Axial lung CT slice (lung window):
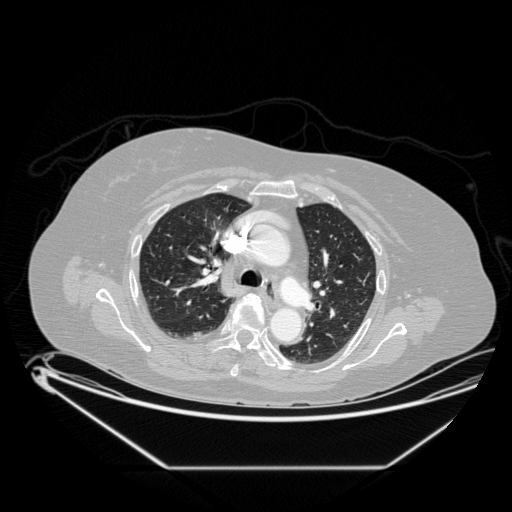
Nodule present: no